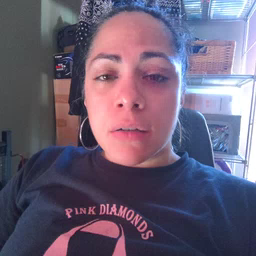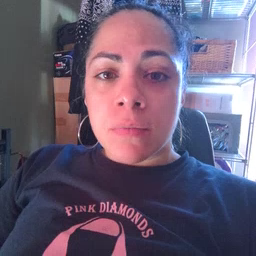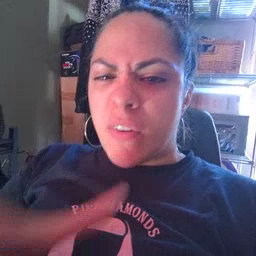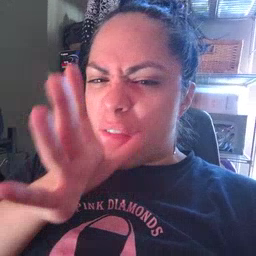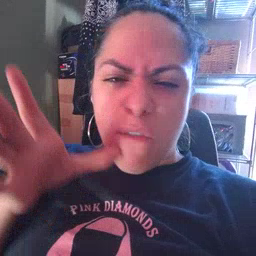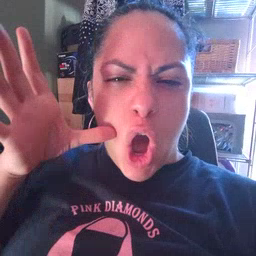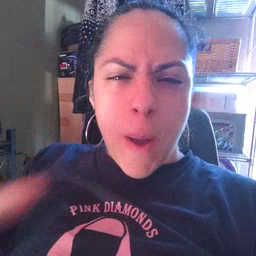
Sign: farm